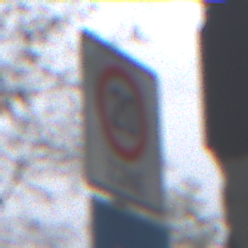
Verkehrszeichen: BeginnZone20
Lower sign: Sackgasse
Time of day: MorningAfternoon
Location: Outdoor (Urban)
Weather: PartlyCloudy
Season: NotSpecified
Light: Natural